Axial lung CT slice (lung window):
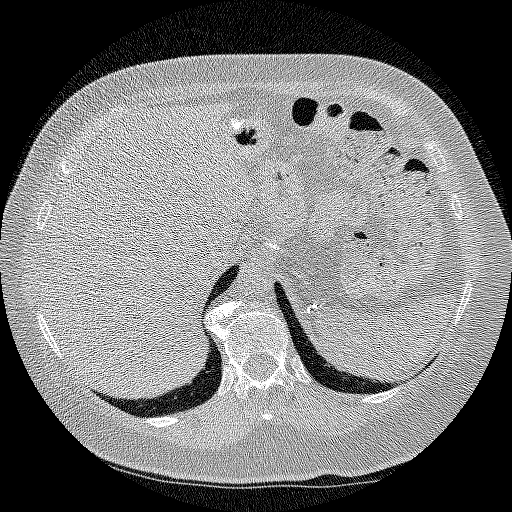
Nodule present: no